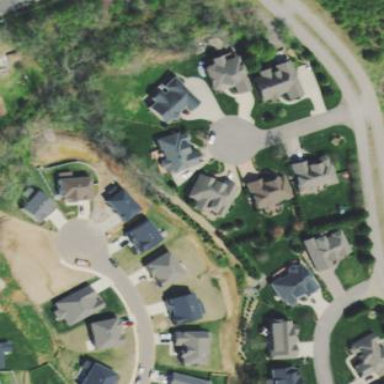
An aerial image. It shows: This residential area consists of single-family homes.